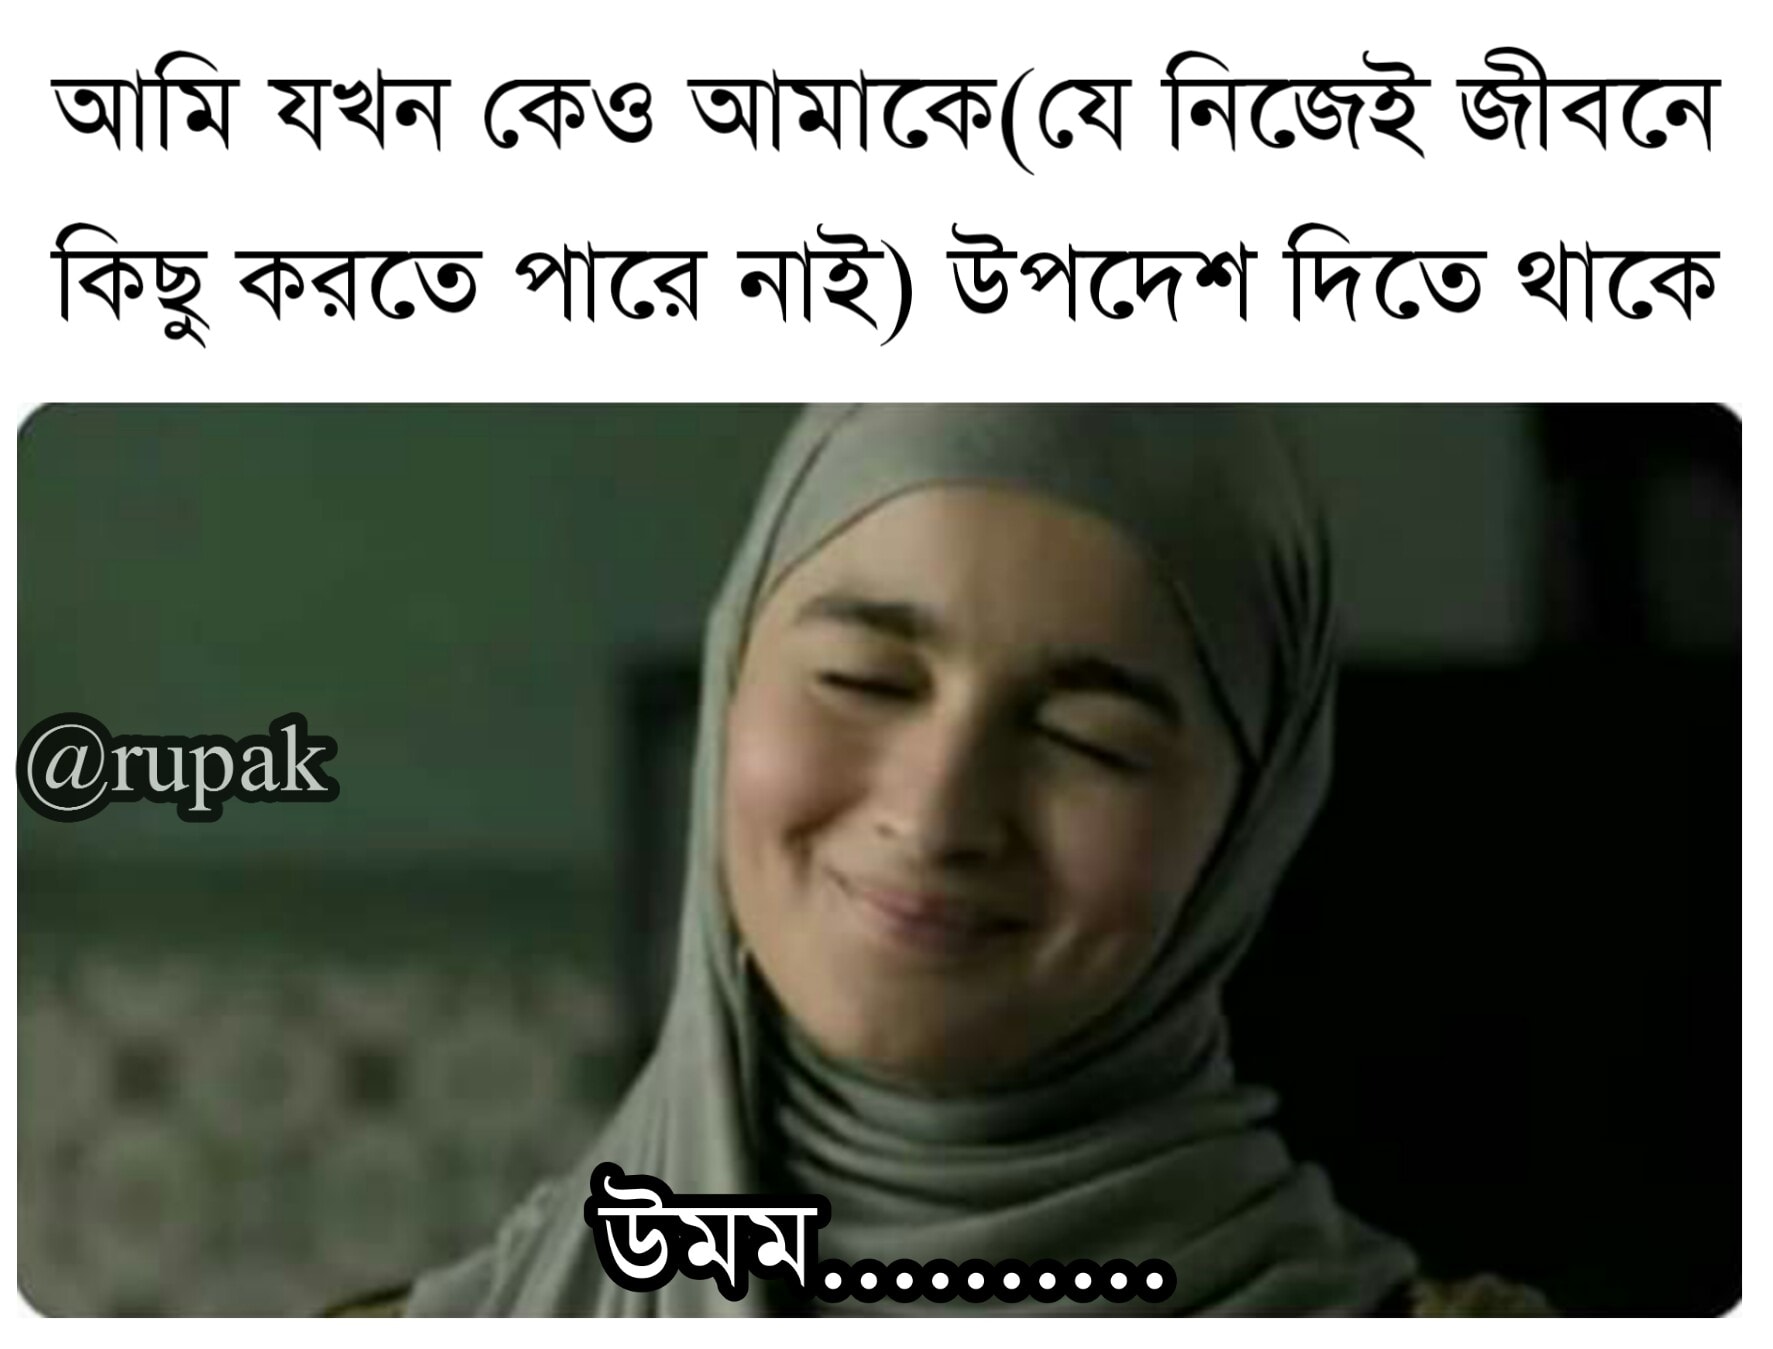
Caption: আমি যখন কেও আমাকে ( যে নিজেই জীবনে কিছু করতে পারে নাই ) উপদেশ দিতে থাকে   উমম......
Label: non-hate